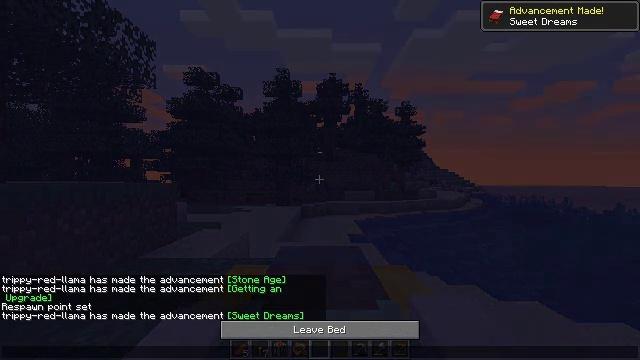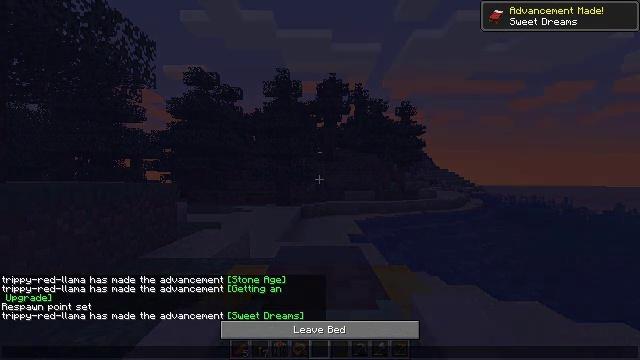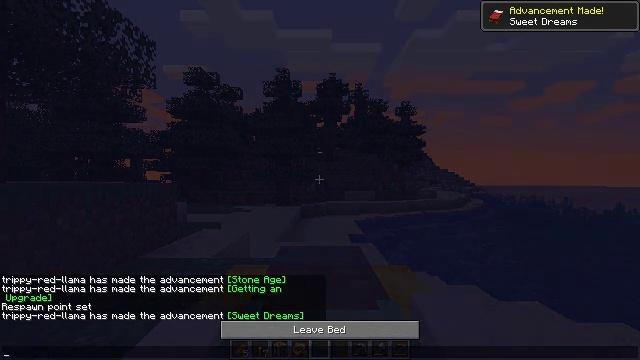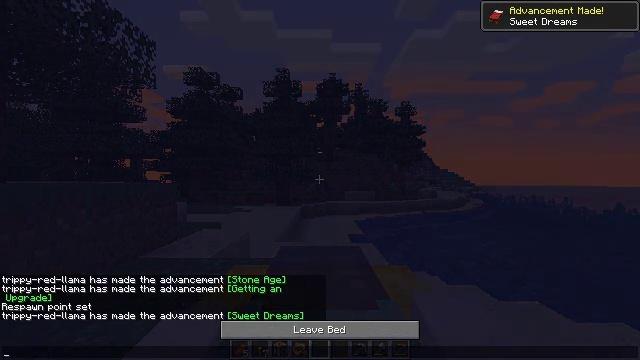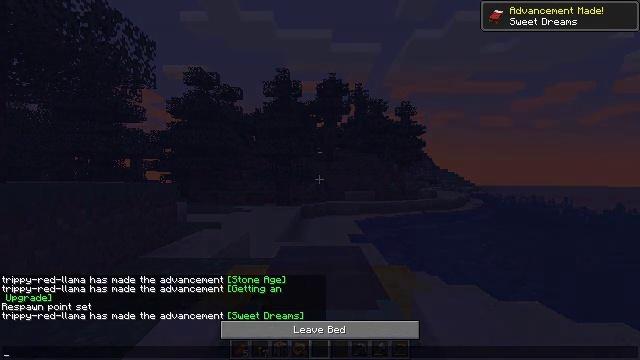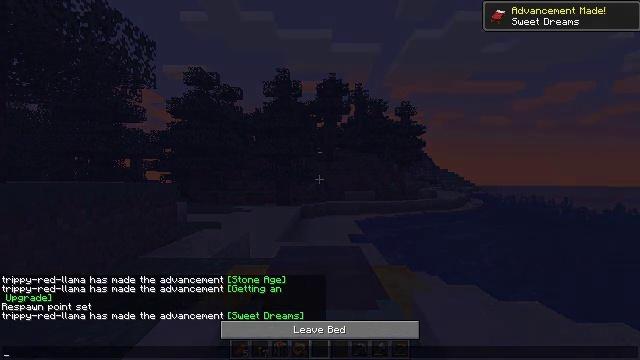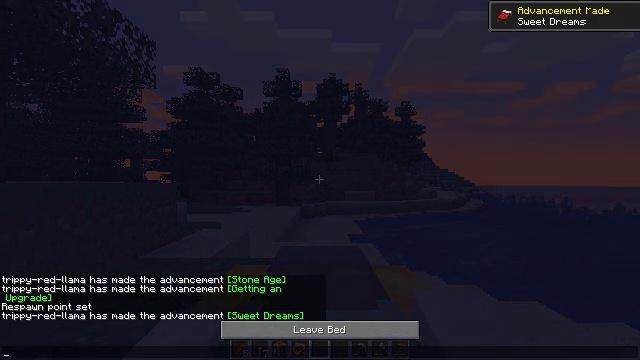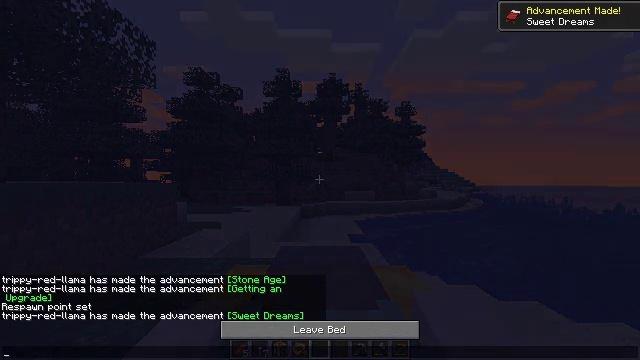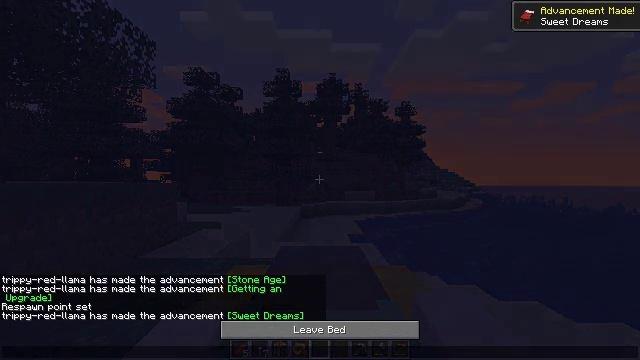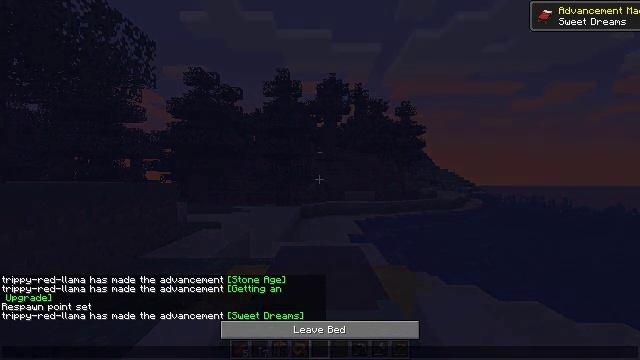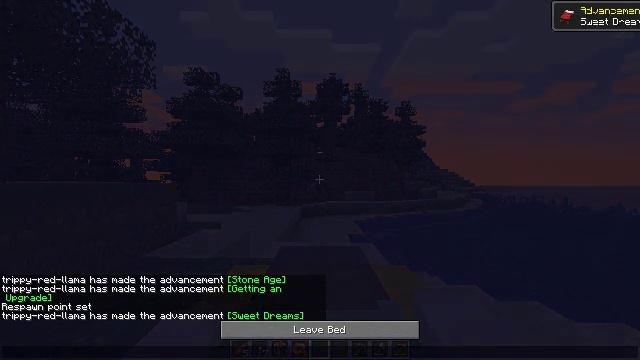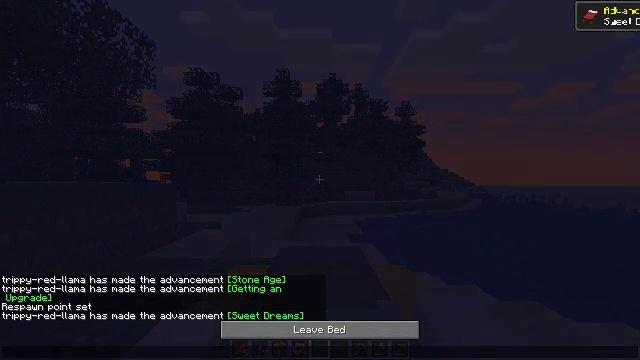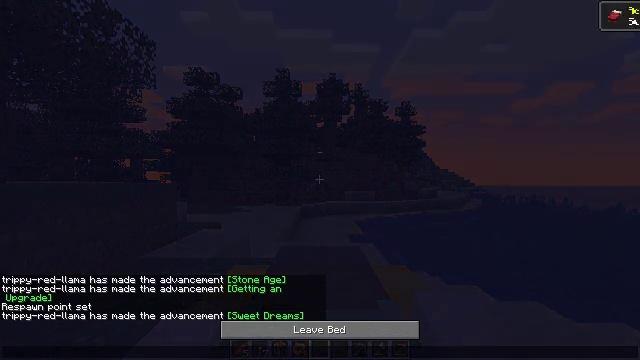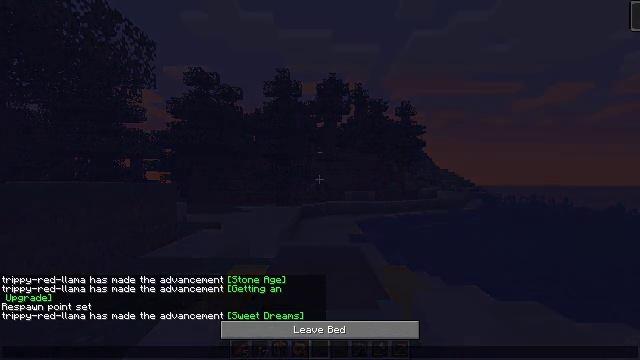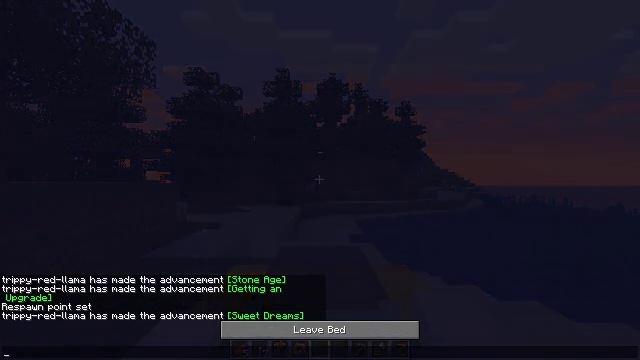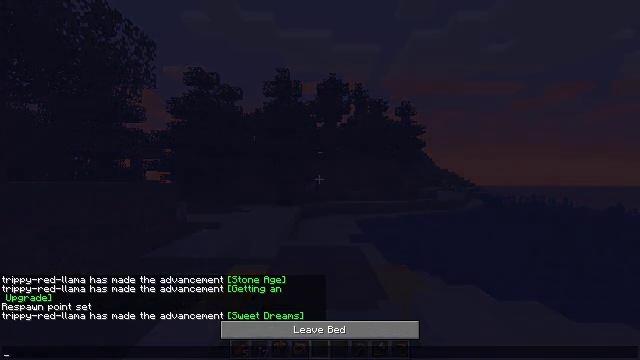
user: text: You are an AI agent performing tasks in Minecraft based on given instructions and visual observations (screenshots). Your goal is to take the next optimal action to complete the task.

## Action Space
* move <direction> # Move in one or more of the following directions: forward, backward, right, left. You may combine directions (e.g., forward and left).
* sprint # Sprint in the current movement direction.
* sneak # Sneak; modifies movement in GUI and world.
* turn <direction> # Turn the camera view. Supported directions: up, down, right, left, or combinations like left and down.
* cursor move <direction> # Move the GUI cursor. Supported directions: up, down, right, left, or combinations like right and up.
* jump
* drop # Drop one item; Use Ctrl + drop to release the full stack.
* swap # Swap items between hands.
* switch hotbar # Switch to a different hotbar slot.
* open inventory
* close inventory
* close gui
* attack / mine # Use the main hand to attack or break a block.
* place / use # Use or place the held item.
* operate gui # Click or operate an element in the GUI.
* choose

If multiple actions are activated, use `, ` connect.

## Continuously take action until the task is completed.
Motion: motion action
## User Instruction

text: Mine the yellow bed to pick it up.
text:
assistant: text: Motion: no_op
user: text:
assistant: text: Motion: no_op
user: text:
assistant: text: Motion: no_op
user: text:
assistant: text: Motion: no_op
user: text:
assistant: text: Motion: no_op
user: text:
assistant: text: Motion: no_op
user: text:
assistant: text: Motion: no_op
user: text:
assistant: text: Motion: no_op
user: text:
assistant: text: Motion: no_op
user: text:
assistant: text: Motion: no_op
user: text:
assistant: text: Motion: no_op
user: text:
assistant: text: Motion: no_op
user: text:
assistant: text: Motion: no_op
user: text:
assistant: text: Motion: no_op
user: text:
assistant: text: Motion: no_op
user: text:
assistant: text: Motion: no_op
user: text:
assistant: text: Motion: no_op
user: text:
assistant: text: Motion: no_op
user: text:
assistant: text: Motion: no_op
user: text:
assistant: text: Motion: close gui
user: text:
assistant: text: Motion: no_op
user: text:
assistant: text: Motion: no_op
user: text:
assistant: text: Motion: no_op
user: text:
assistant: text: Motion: no_op
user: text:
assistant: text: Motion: no_op
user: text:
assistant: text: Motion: no_op
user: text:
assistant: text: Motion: no_op
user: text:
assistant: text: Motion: turn left and down
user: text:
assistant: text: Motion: turn left
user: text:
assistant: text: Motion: turn left and down